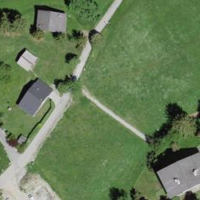
EUNIS habitat code: 55
Species observed at this site:
Papilio machaon
Roeseliana roeselii
Phoenicurus ochruros
Leptidea sinapis